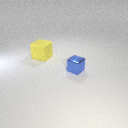
large yellow rubber cube to the left of small blue metal cube